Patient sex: M
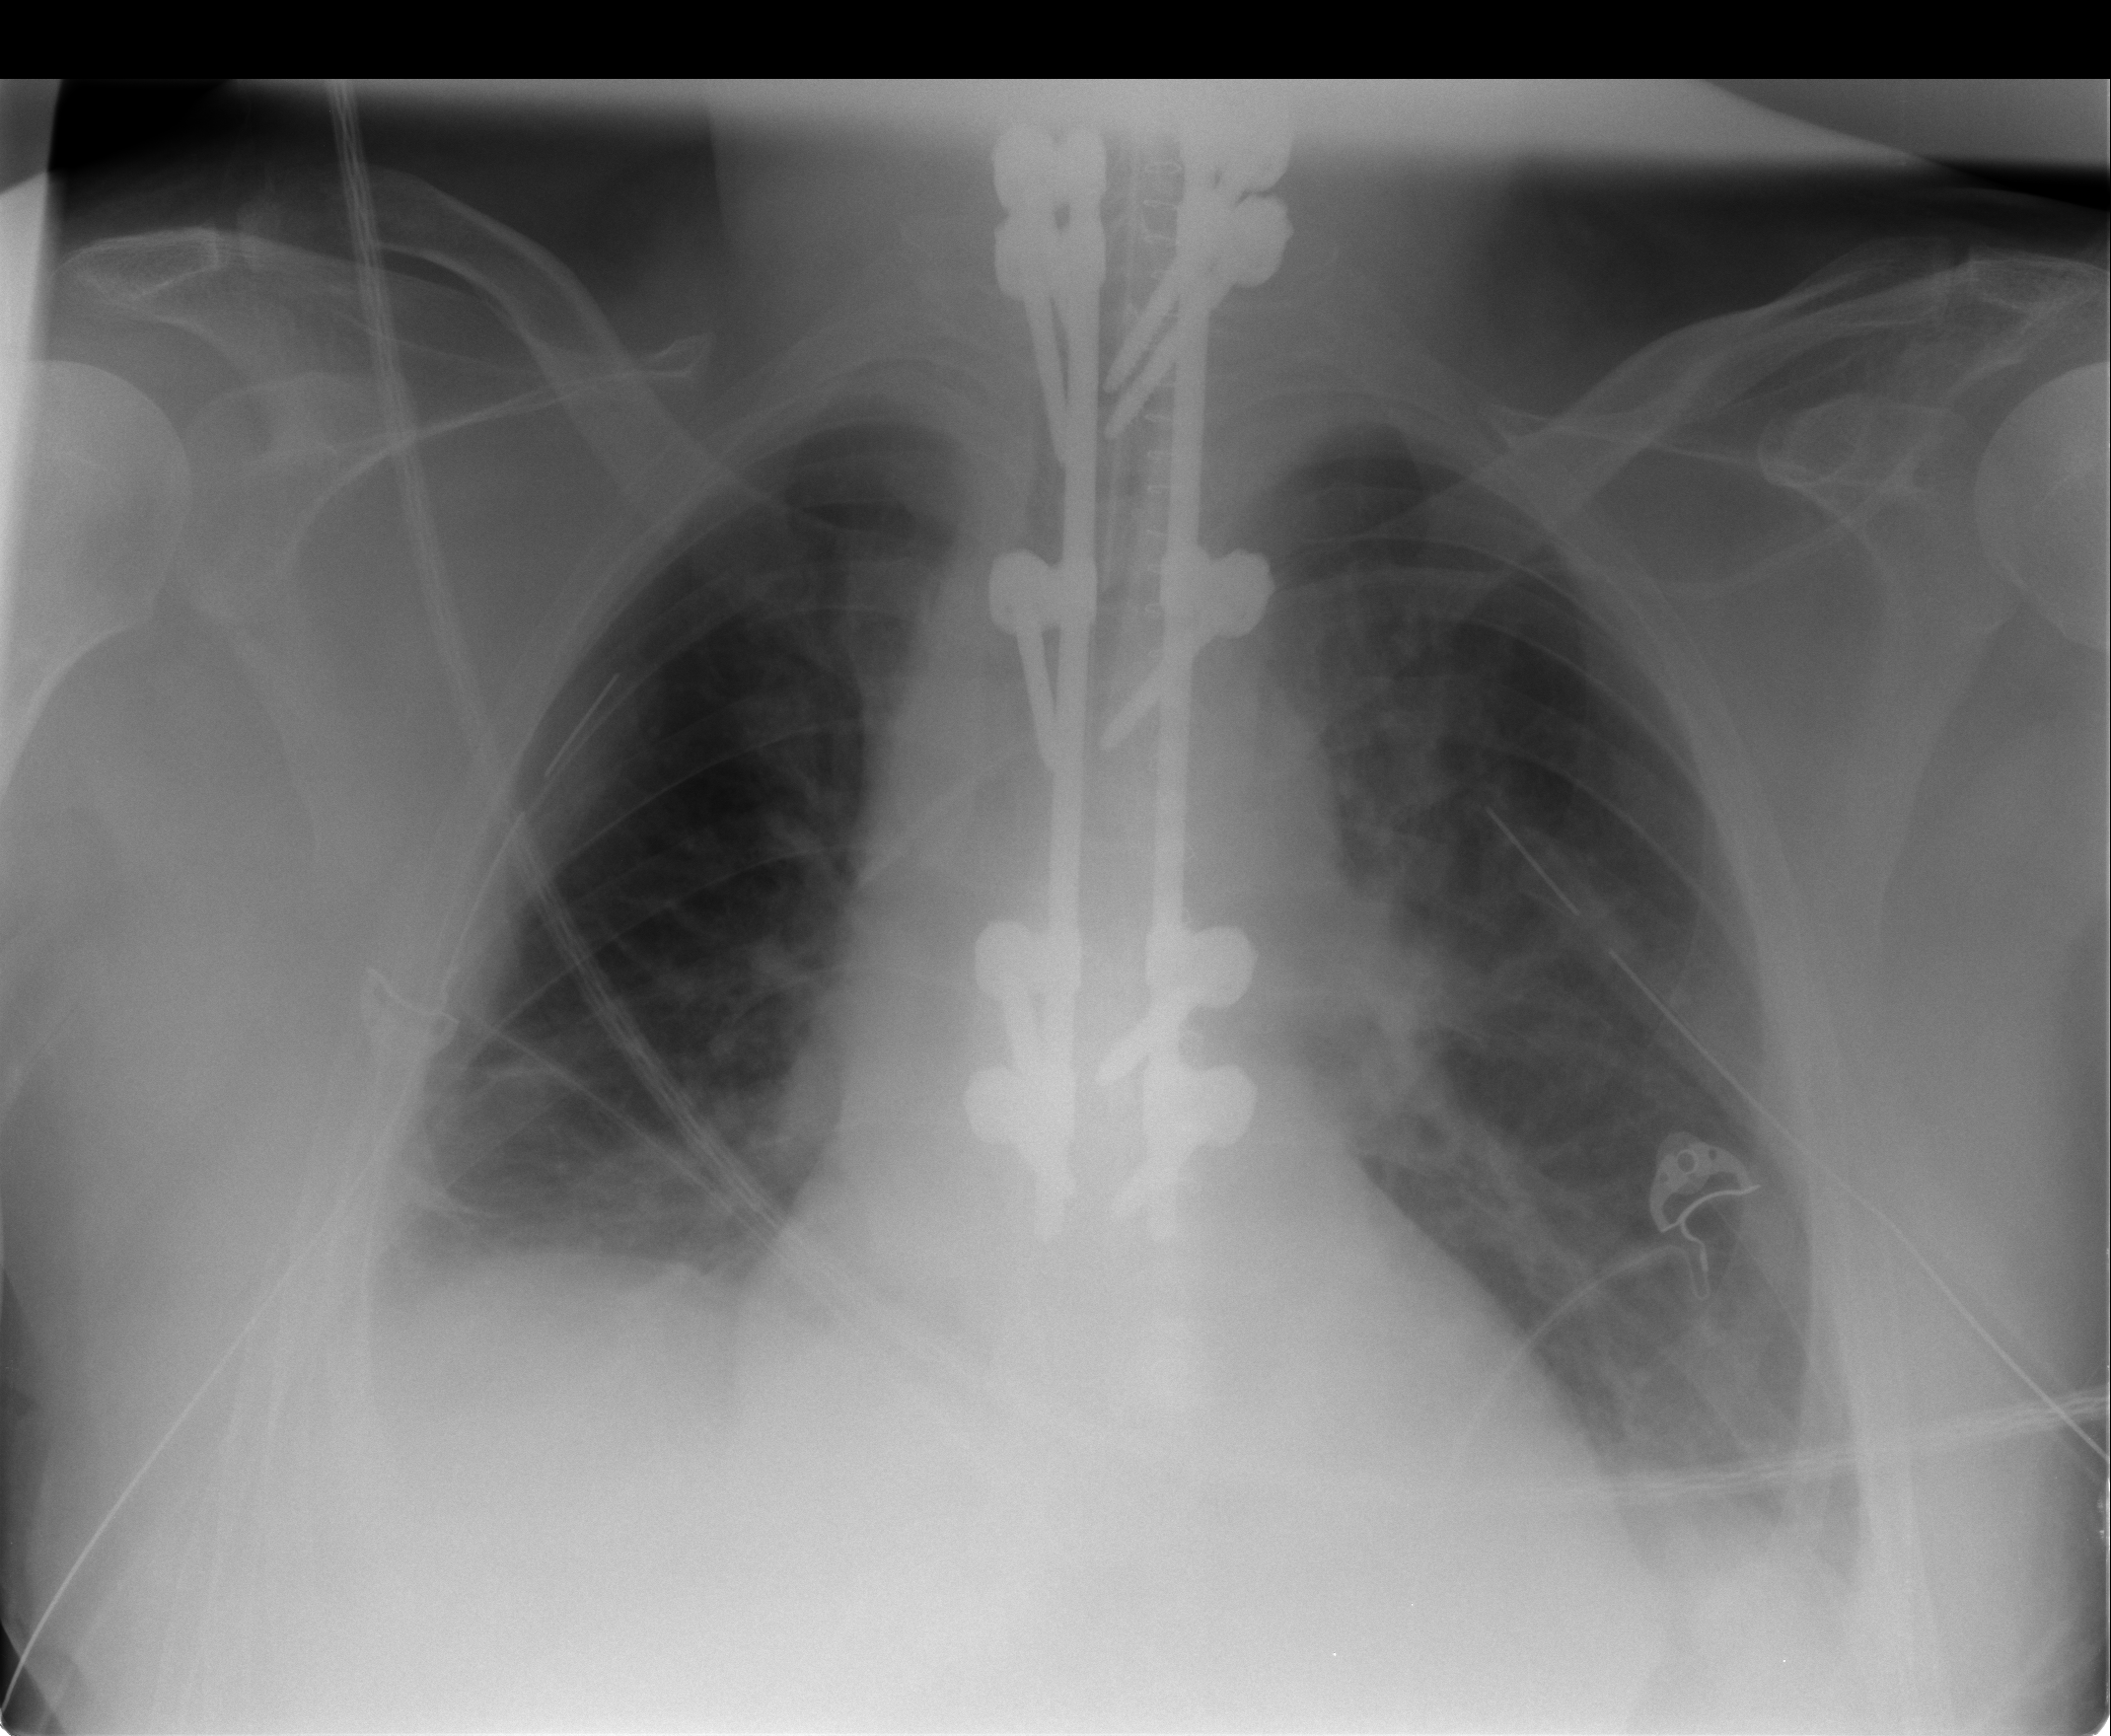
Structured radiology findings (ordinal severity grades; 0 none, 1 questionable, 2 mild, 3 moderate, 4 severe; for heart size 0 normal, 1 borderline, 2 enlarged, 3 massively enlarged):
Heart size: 0
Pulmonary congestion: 0
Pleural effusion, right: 0
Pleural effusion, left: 0
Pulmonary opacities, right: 0
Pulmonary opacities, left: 2
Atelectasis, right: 2
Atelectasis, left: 2